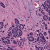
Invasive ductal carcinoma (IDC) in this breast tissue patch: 1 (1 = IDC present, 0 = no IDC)